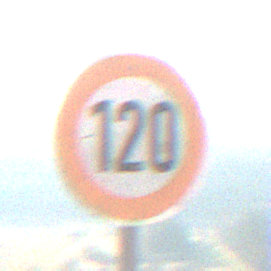
Verkehrszeichen: Geschwindigkeit120
Umgebung: Outdoor, Nature
Tageszeit: MorningAfternoon
Wetter: PartlyCloudy
Licht: Natural
Jahreszeit: NotSpecified
Kontrast: HighContrast